Question: Using a custom '@font-face' within a canvas element, renders fine in DOM, when rendered through canvas it stretches the text vertically. Or might be squashing it horizontally, cannot tell.
CSS:
'''
@font-face {
font-family: 'myFont';
src: url('myFont.ttf');
}
'''
Canvas element width is set to 100% of its parent (a 300x250px square) through CSS, text is added to canvas by:
'''
cContext.fillStyle = "rgba(255,255,255,1)";
cContext.font = '58px "myFont"';
cContext.fillText("1000", 22, 71);
'''

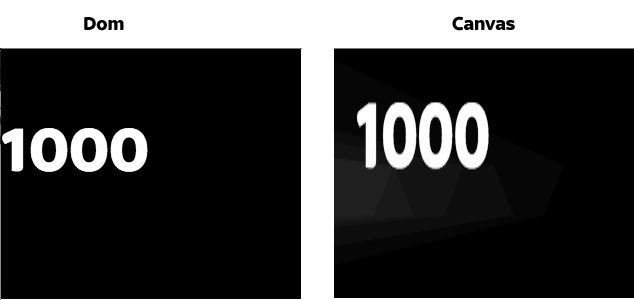
Answer: '''
var c = document.getElementById("square");
var ctx = c.getContext("2d");;
ctx.font = "40px Arial";
ctx.fillStyle = "#FF0000";
ctx.fillText("1000",40,80);
var c2 = document.getElementById("notsquare");
var ctx2 = c2.getContext("2d");;
ctx2.font = "40px Arial";
ctx2.fillStyle = "#FF0000";
ctx2.fillText("1000",40,60);
'''
'''
#square, #notsquare{
border: 1px solid red;
}
#notsquare{
width: 300px;
height: 400px;
left:0px;
}
'''
'''
<canvas id='square' width='300' height='300' ></canvas>
<canvas id='notsquare' width='300' height='300' ></canvas>
'''
Example from @pointy remark.
To specify the width and height of the canvas element you should use the attributes of the element and not css.
if you want to resize the canvas you should do so in the JS like this
<URL>